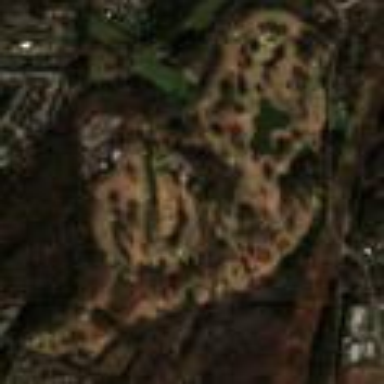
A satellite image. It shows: Golf course surrounded by greenery.